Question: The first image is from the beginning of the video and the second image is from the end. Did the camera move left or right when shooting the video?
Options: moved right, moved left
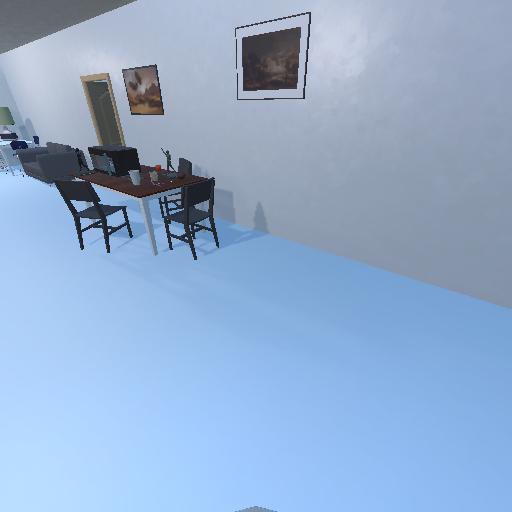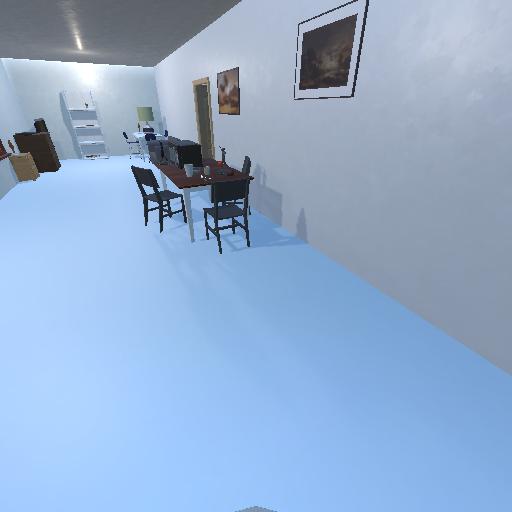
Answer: moved right